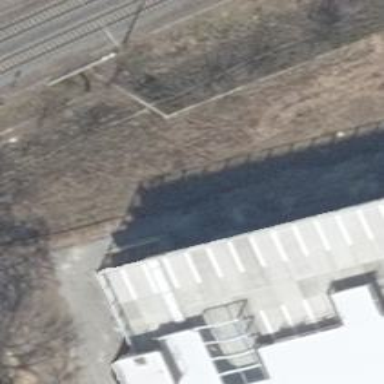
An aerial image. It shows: Historic railway.